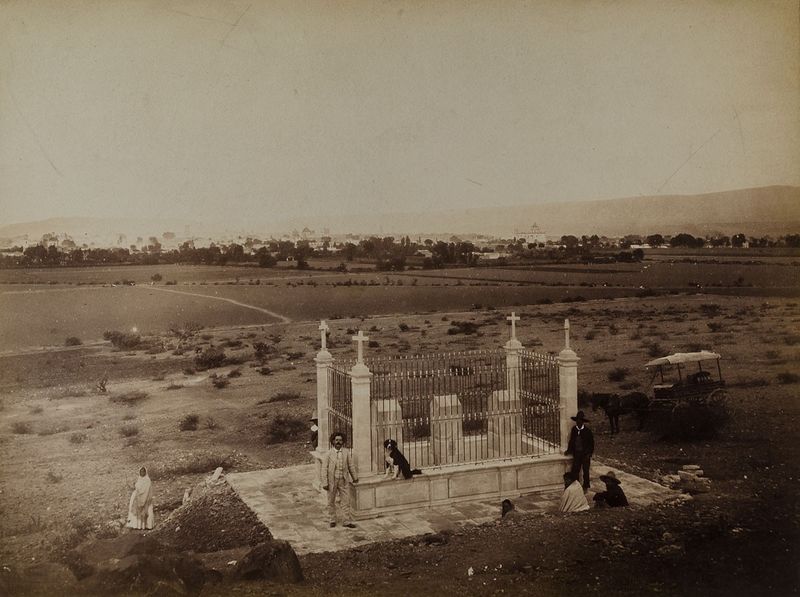
Titel: Grabstätte, Mexico.
Künstler: William Henry Jackson
Standort: Hamburg
Institution: Museum für Kunst und Gewerbe Hamburg
Schlagwörter: mann, landschaft, stadt, frau, hund, gruppenportrait, figur, pferd, kopfbedeckung, kutsche, foto, fotografie, photographie, stadtansicht, photo, karton, grab, fahrzeuge, anlagen, tieren, albumin, landschaftsdarstellung, lichtbild, reisefotografie, alte stadtansicht, alte ansicht, schwarzweißpositivverfahren, silbersalzverfahren, schwarzweißfotografie, gruppenporträt, grabstätte, reisephotographie, albuminpapier